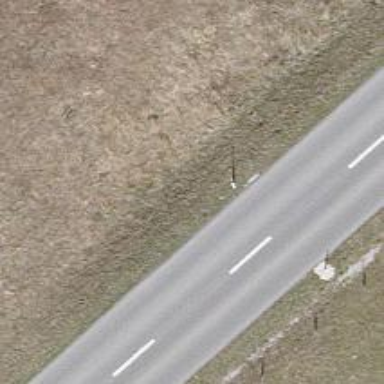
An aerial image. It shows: Secondary road with asphalt surface.